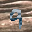
Label: 9